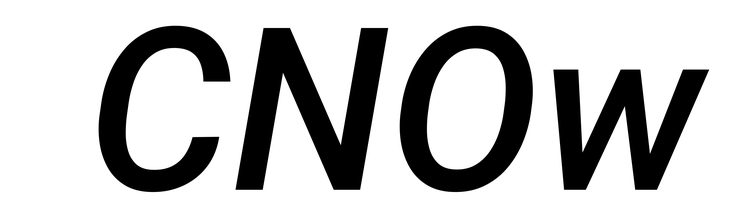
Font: Roboto-Italic_Medium_Italic